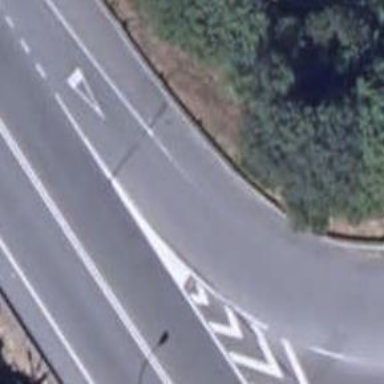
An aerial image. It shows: Road with "give way" sign.